Question: I'm currently working on a UICollectionView and try to wrap my head around the following problem.
The layout currently looks like this:

gray = UICollectionView background color
red = cell background color
green = cell.contentView background color
My goal is that all contentViews have the same margin to each of their sides. With the layout as it is right now, I would have to take all the cells on the right side and reduce the 'frame.origin.x' by '5.0f'. But is this really the best solution or is there a better alternative?
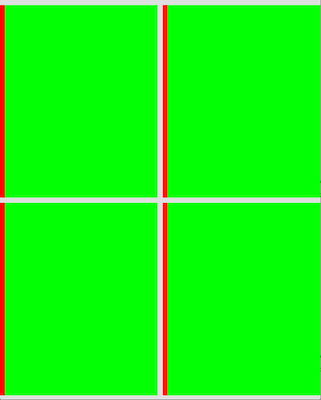
Answer: Do you use a 'UICollectionViewFlowLayout'? If you do you can use the property 'sectionInset' to have the effect you want.
'''
UICollectionViewFlowLayout *layout = (id)self.collectionView.collectionViewLayout;
layout.sectionInset = UIEdgeInsetsMake(0, 5, 0, 5); //top, left, bottom, right
'''